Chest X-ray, PA view. Patient: 30 years old, sex M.
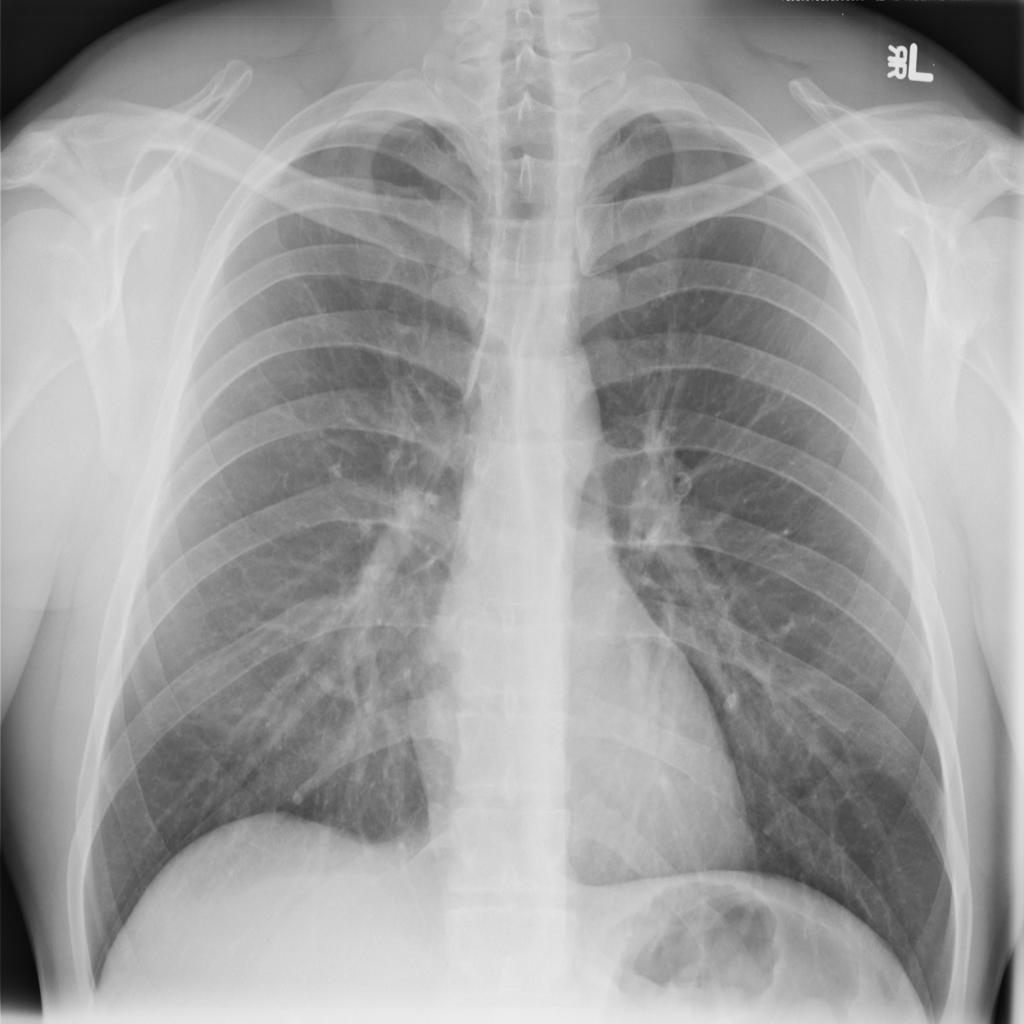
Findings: No Finding